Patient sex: F
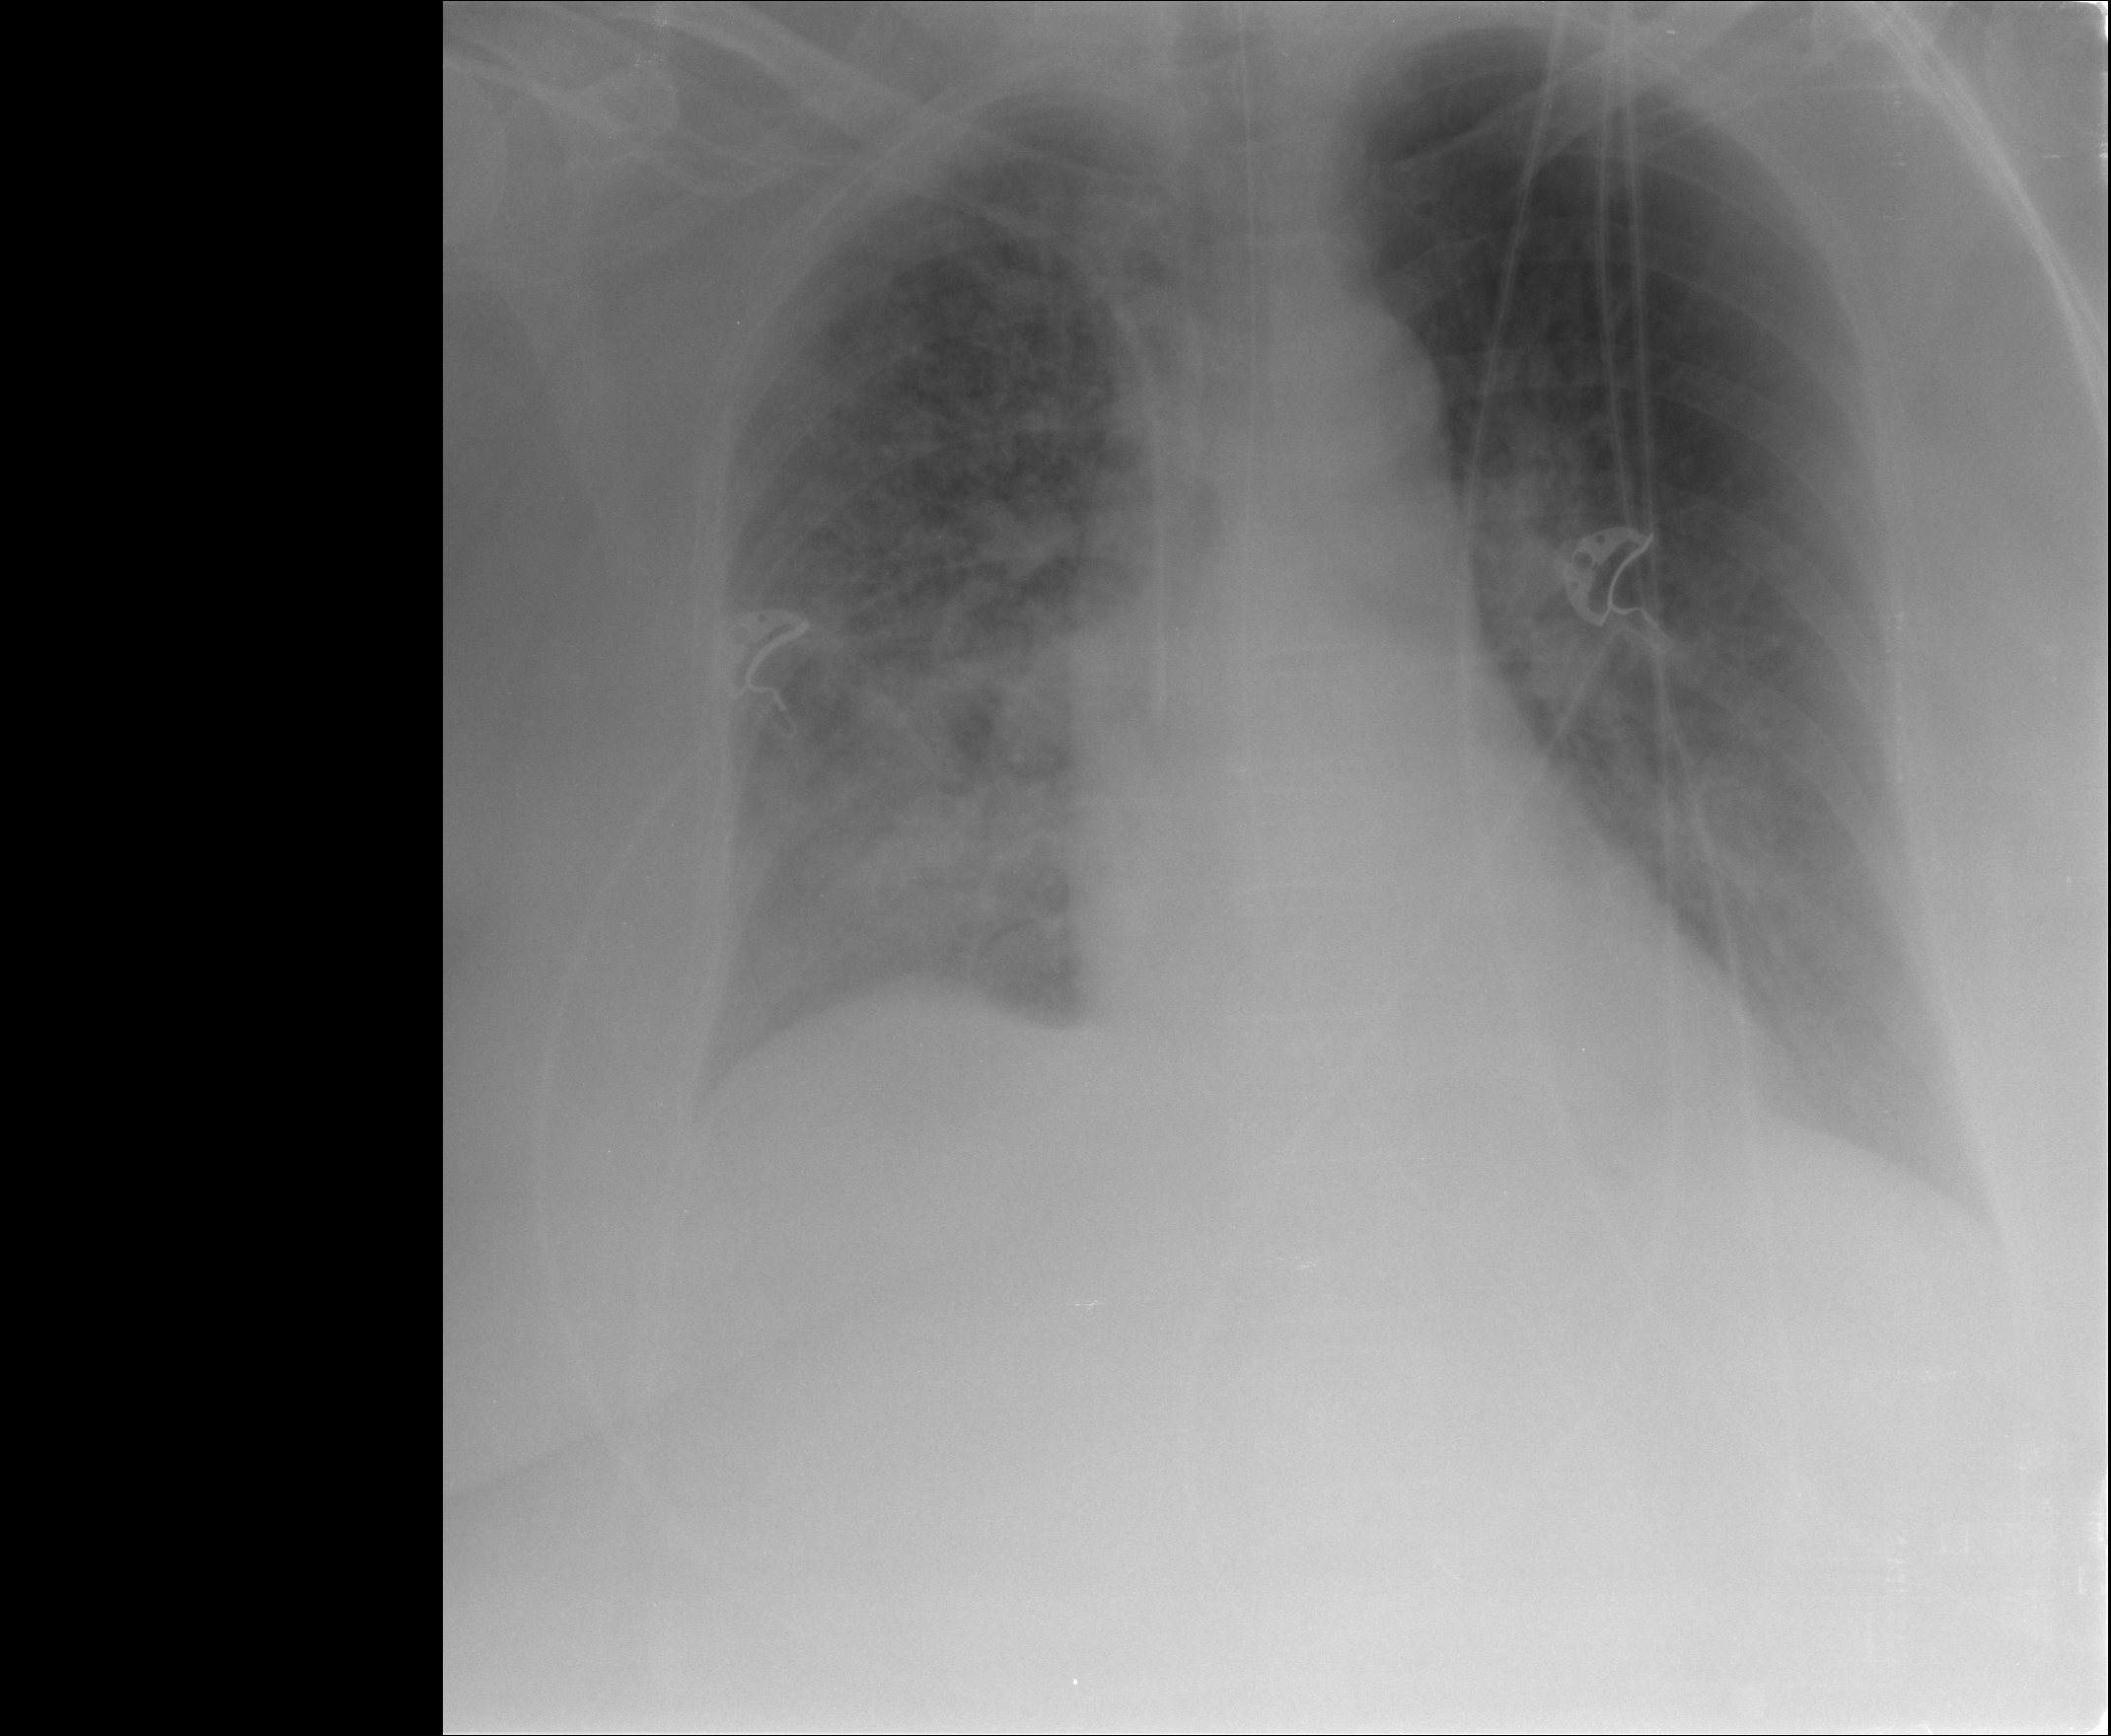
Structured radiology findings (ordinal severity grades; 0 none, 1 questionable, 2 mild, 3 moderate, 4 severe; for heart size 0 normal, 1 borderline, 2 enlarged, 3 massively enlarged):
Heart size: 0
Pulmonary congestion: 0
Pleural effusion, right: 0
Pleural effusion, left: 0
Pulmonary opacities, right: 3
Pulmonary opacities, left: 0
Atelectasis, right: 2
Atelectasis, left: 0